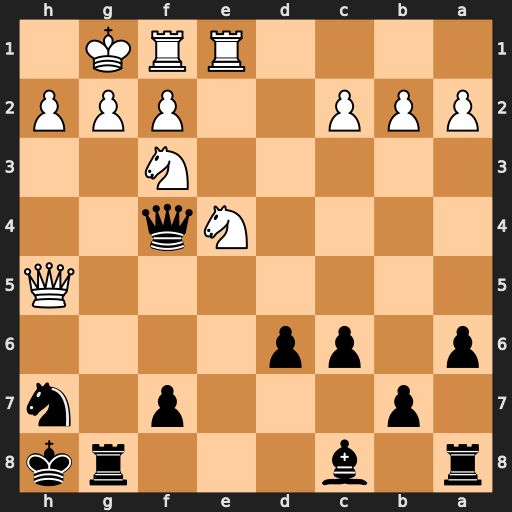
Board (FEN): r1b3rk/1p3p1n/p1pp4/7Q/4Nq2/5N2/PPP2PPP/4RRK1
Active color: b
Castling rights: -
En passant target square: -
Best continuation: Rxg2+ Kxg2 Bg4 Qxg4 Qxg4+